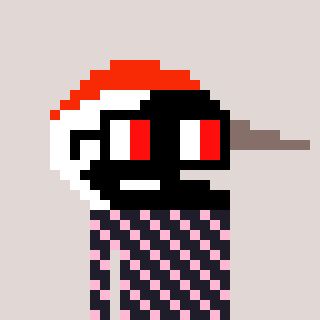
a pixel art character with square glasses with black frames and red eyes, a crane-shaped head and a grayscale-colored body on a warm background